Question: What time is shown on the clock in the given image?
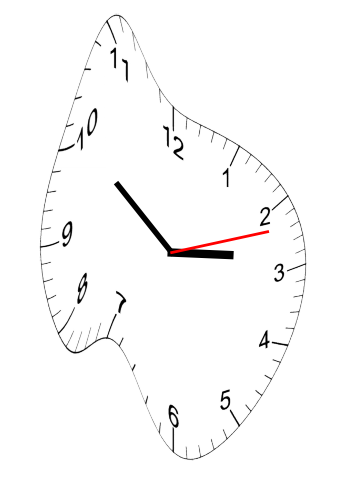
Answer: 02:51:12